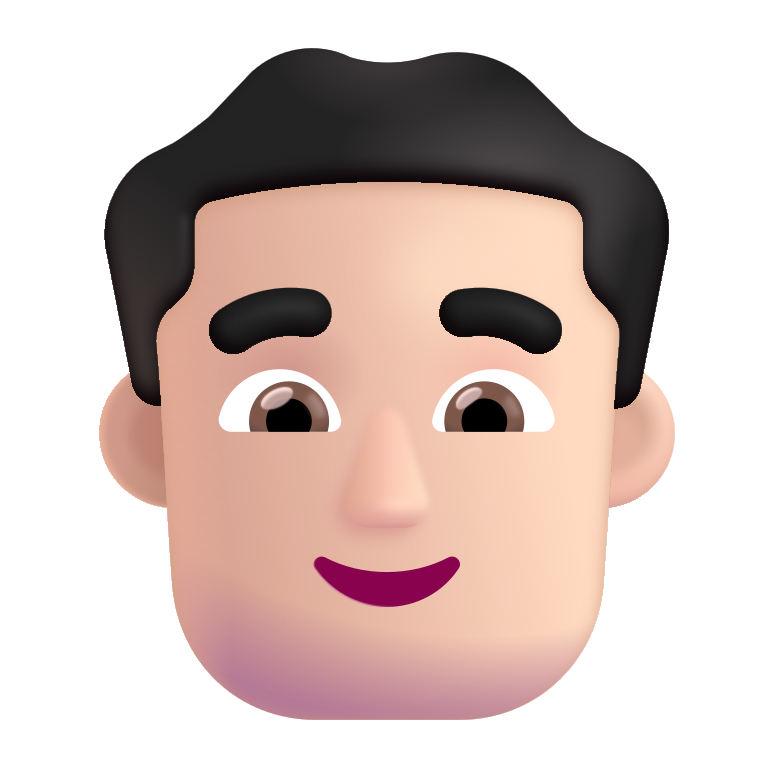
man color light